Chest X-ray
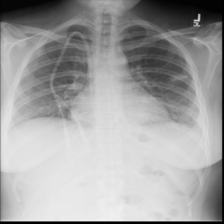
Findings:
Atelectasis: negative
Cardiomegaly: negative
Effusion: negative
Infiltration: negative
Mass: negative
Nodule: negative
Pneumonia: negative
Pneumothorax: negative
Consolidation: negative
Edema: negative
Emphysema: negative
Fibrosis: negative
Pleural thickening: negative
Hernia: negative